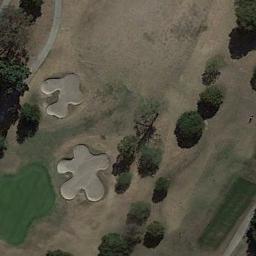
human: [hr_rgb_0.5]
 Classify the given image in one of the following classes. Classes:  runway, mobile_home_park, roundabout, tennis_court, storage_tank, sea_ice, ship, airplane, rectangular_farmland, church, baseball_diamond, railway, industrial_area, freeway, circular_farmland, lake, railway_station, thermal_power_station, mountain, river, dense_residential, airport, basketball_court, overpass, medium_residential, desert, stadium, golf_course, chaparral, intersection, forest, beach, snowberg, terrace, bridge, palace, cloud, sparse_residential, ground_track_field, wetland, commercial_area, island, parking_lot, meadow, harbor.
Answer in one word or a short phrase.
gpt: golf_course